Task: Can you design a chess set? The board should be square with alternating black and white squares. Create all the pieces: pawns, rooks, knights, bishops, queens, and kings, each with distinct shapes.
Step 620:
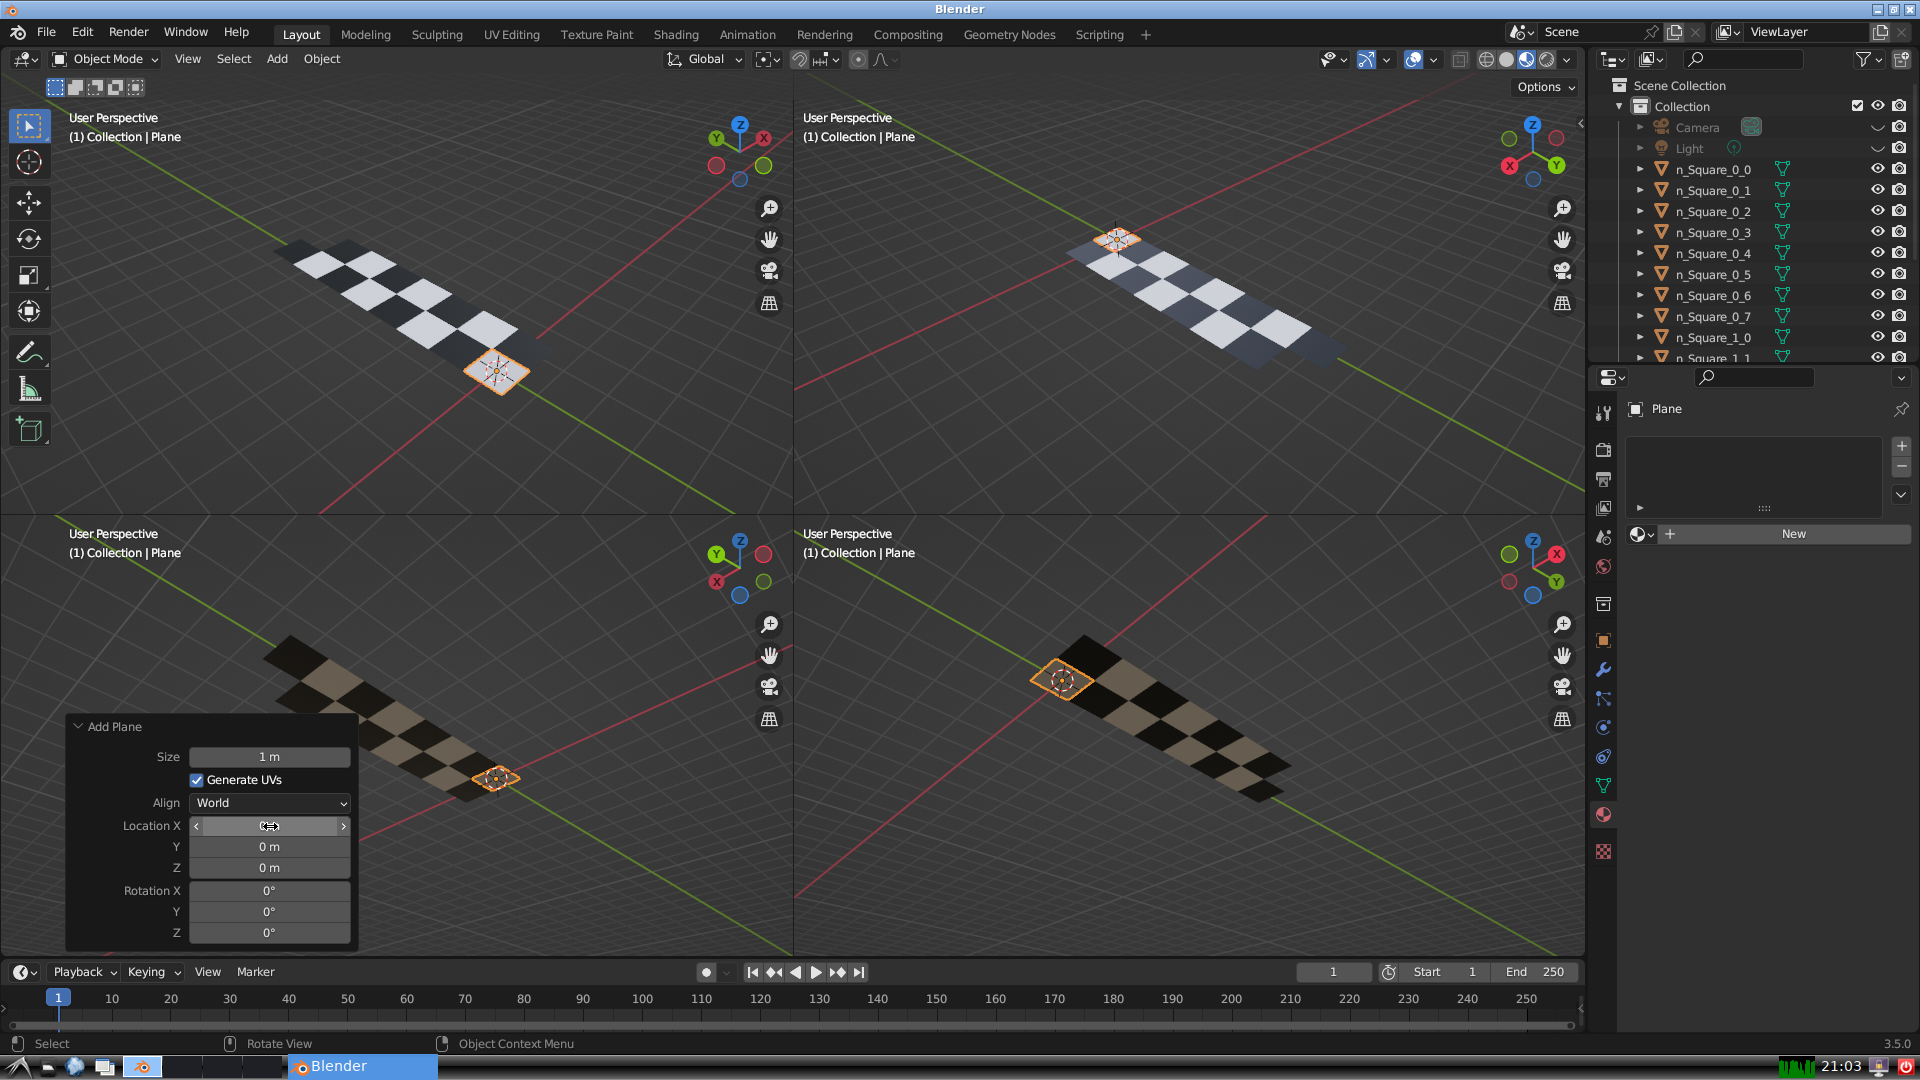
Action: click: no